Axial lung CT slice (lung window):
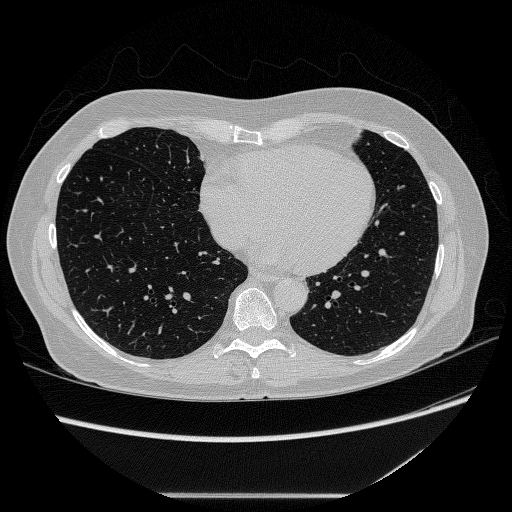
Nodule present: no